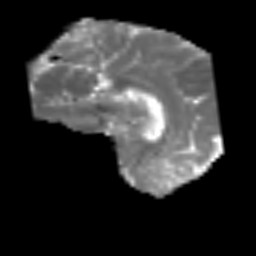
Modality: MD
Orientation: sagittal
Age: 75
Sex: female
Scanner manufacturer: siemens
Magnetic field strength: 3 T
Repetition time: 3.2 s
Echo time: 0.081 s